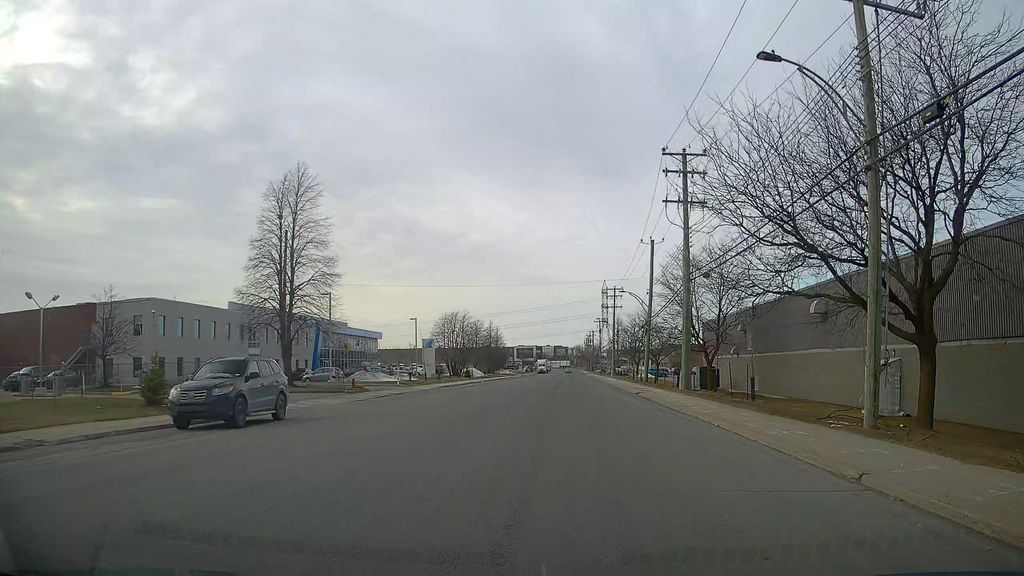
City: montreal